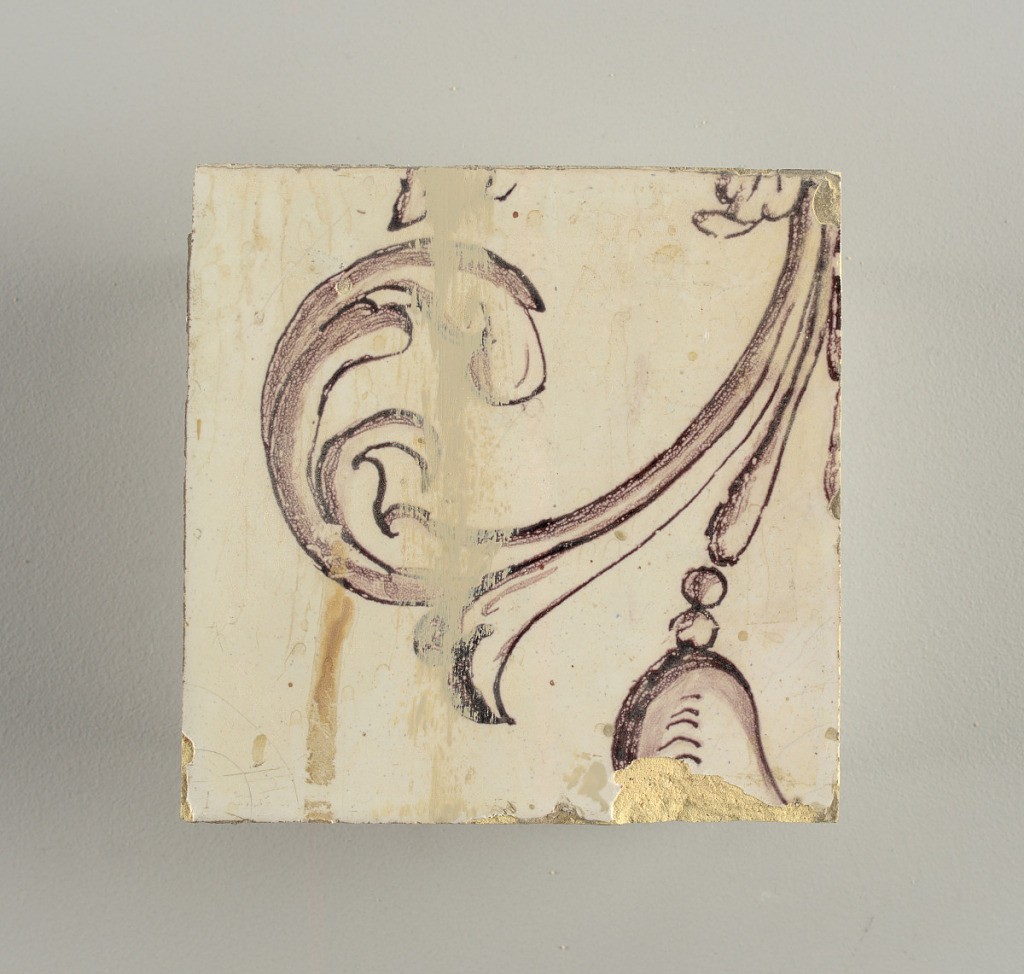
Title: Wall facing
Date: ca. 1725
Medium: tin-glazed earthenware, underglaze
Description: Running design for a frieze or a dado, composed of scrolls of foliage and strapwork, and four repeating motifs--a seated woman in a small upright oval medallion, a putto seated on a rocailled base, and strapwork in axial pattern.  The various panels, A to F, show various repeats of the same design, all being five tiles high and a varying number of tiles wide.